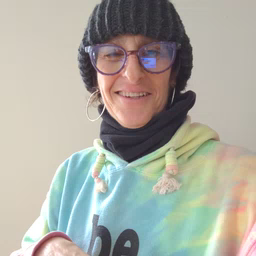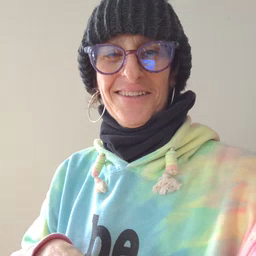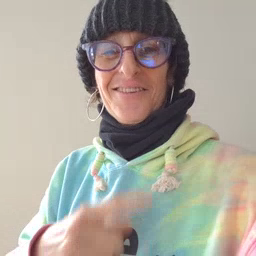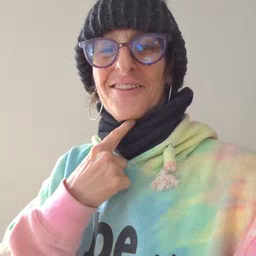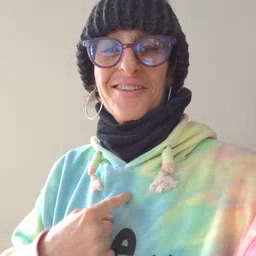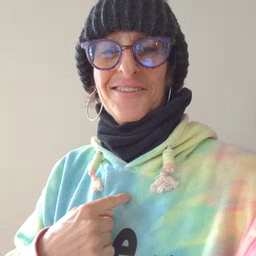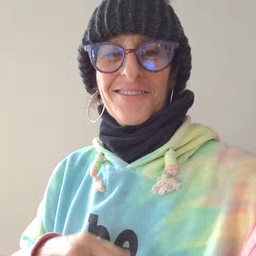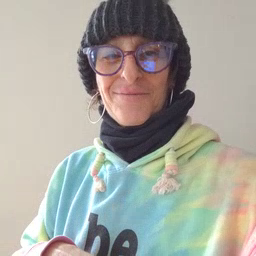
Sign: thirsty